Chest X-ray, AP view. Patient: 30 years old, sex F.
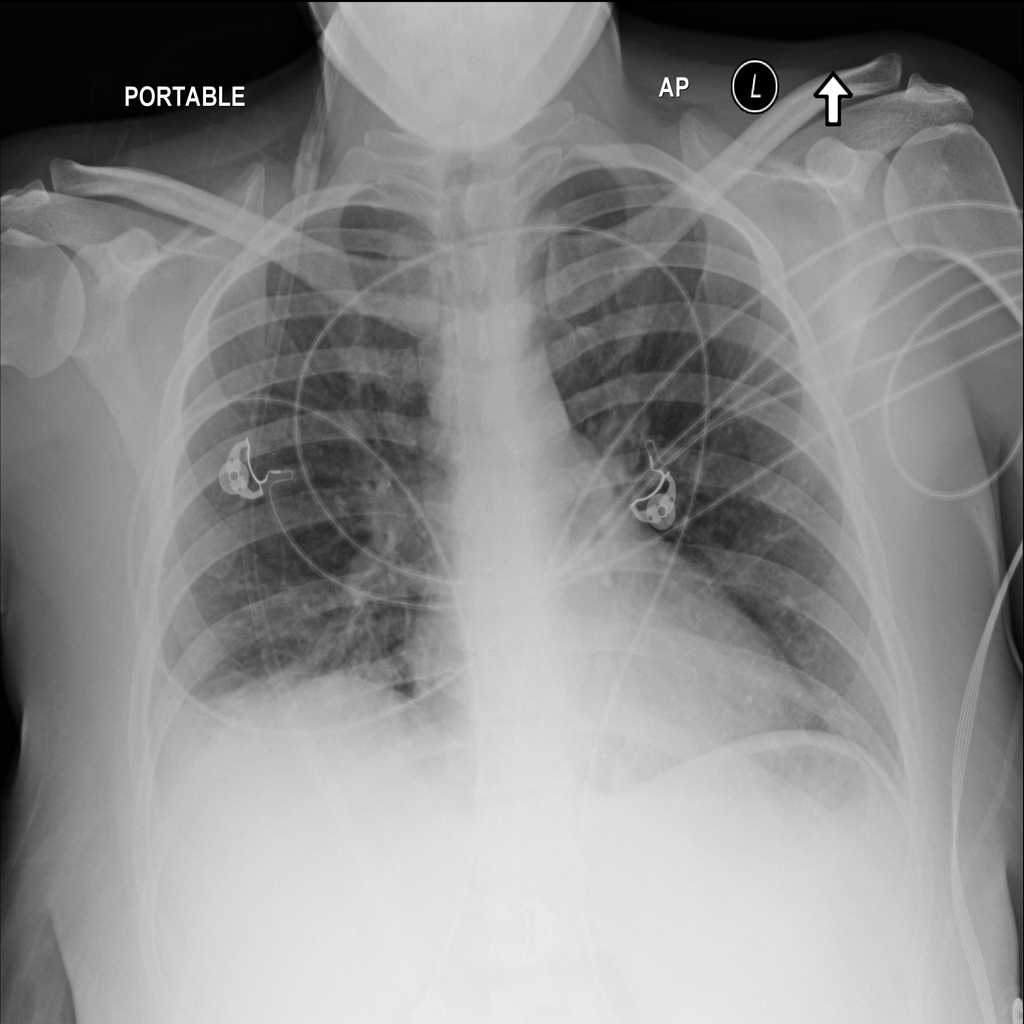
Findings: Atelectasis